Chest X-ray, AP view. Patient: 51 years old, sex F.
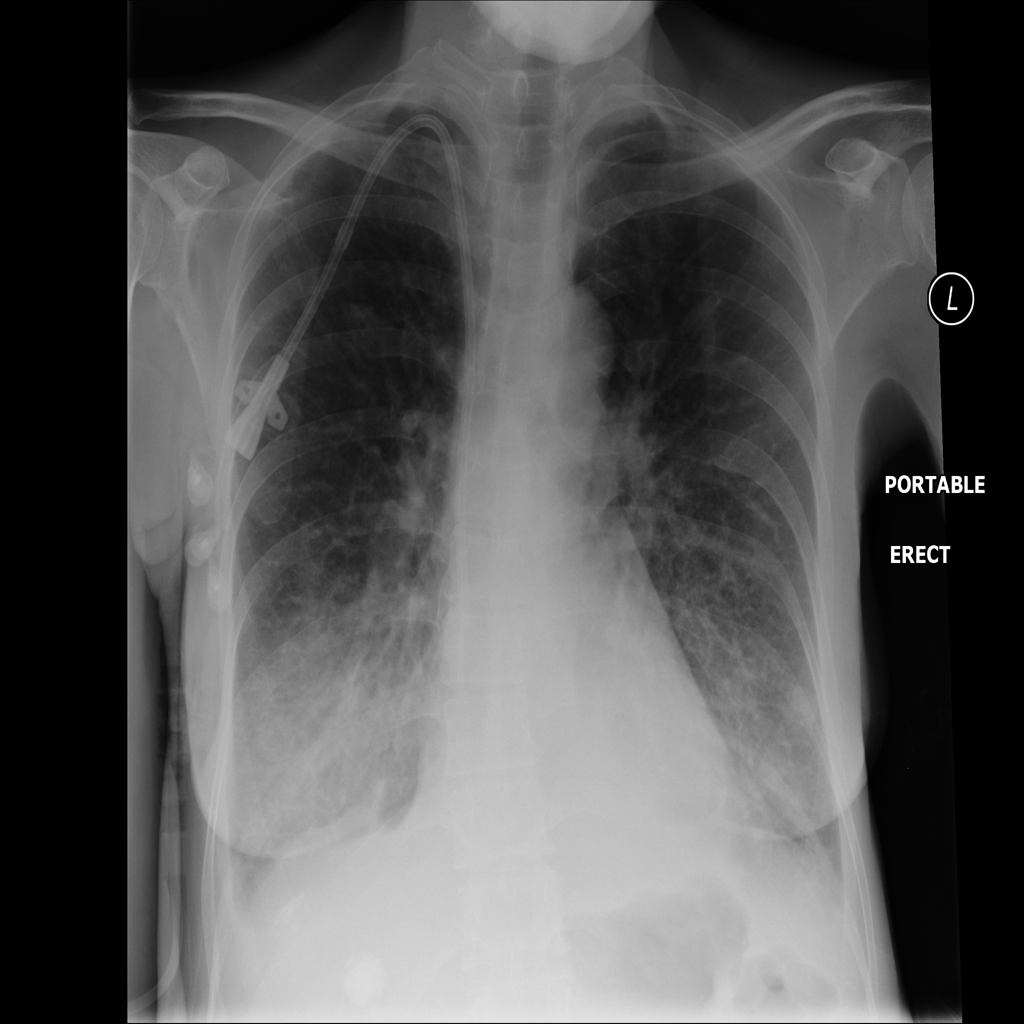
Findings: Infiltration, Nodule